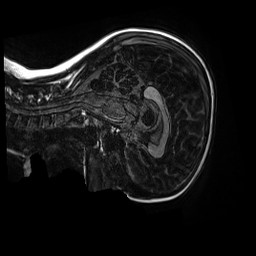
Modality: MP2RAGE
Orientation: sagittal
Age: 9
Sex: female
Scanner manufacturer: siemens
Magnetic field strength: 3 T
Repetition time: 4 s
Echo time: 0.00303 s